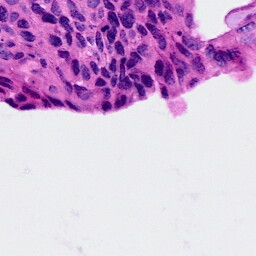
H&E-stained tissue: Cervix